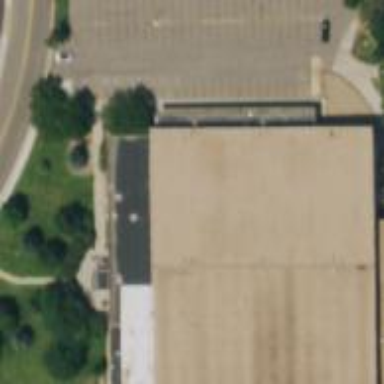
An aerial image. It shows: Public building containing skating sports center.